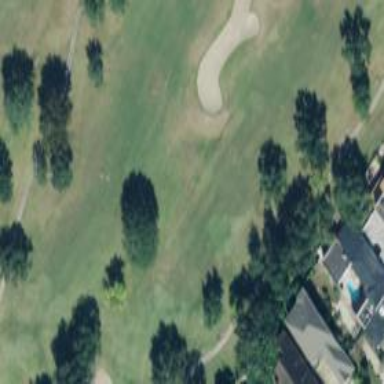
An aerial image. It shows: View of golf hole.